Question: There are two main kinds of primitive conversion:
- -
I'm reading about widening conversion in <URL> and here I'm seeing the following picture:

'''
int big = <PHONE>;
float approx = big; // good, it's widening conversion (int -> float)
System.out.println(big - (int)approx); // what? (float -> int)
'''
In last line of code, I think it's conversion, am I right? If I'm wrong, explain me please! Thanks in advance.
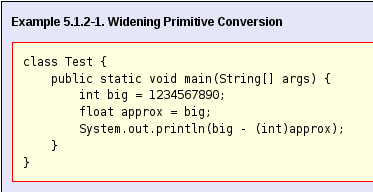
Answer: Yes, the line uses a narrowing conversion, which is why a cast is necessary. The example is used to demonstrate that the widening conversion on the middle line loses information, that's all:
> This program prints '-46' thus indicating that information was lost during the conversion from type int to type float because values of type float are not precise to nine significant digits.